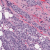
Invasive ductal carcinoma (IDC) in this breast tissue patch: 1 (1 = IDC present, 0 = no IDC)